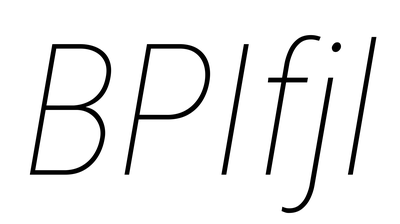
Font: Roboto-Italic_Condensed_Thin_Italic